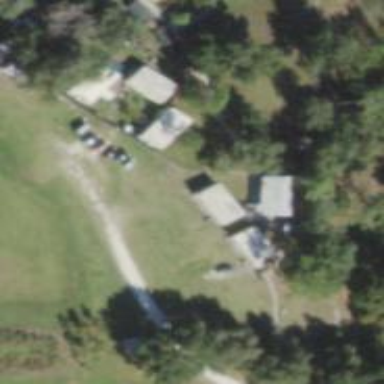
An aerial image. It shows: Veterinary facility.